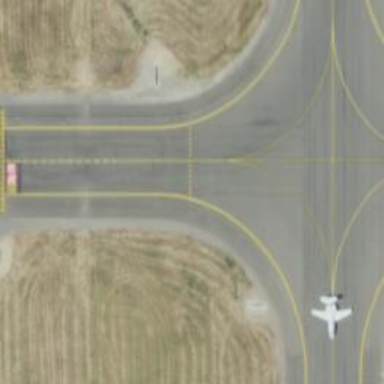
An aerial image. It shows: View of taxiway at the airport.